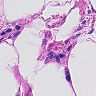
Metastatic tissue present: no